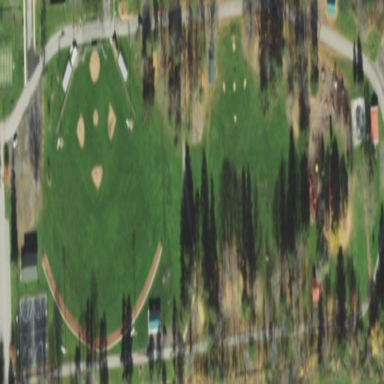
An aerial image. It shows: Park.